Question: I keep getting the error:
'''
Msg 8114, Level 16, State 5, Line 1
Error converting data type varchar to numeric.
'''
When executing this query:
'''
SELECT A.EMPLID, A.EMPL_RCD, A.DZ_PRESENCE_TYPE, A.DZ_DATE, A.DZ_TIME_HOURS
FROM PS_DZ_TIME_VW A
WHERE A.DZ_PRESENCE_TYPE IN ('P50', 'FORF') AND A.DZ_TIME_HOURS > 0
'''
'A.DZ_TIME_HOURS' is a decimal value, when I execute the query without the ''AND A.DZ_TIME_HOURS > 0'' the query runs fine and returns values like '0.00000' or '3.11400'.
The goal is to only display values above 0.
Edit: I forgot to add 'EXEC sp_help PS_DZ_TIME_VW' tells me 'A.DZ_TIME_HOURS' is a decimal type with length 5, Prec 7 and scale 5.

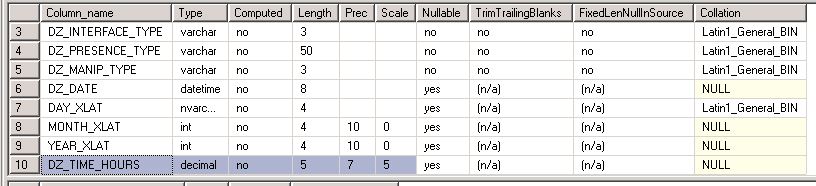
Answer: A colleague came up with a solution/workaround:
'''
SELECT * FROM
(
SELECT EMPLID, EMPL_RCD, DZ_PRESENCE_TYPE, DZ_DATE, SUM(DZ_TIME_HOURS) HOURS
FROM PS_DZ_TIME_VW
GROUP BY EMPLID, EMPL_RCD, DZ_PRESENCE_TYPE, DZ_DATE
) A
WHERE A.HOURS > 0
'''
He thinks this has something to do with how the database handles the query.
In our Oracle db the query ran without problems.
Thank you all for your help!